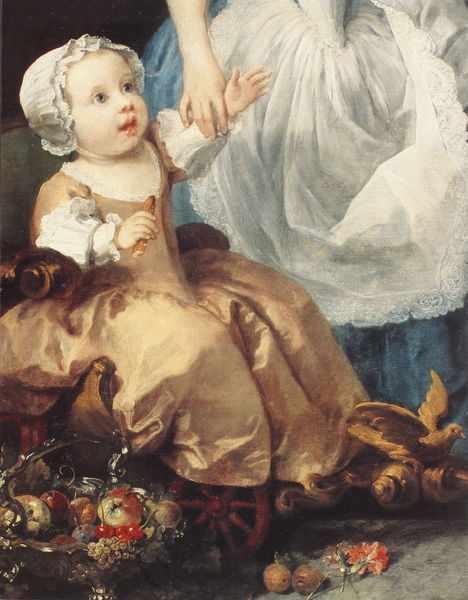
Titel: The Graham Children
Künstler: William Hogarth
Institution: London, The Trustees of the National Gallery
Schlagwörter: blau, gemälde, hand, vogel, mädchen, ausschnitt, blume, blumen, braun, frau, kleid, licht, mund, nase, stuhl, weiss, blick, blüten, obst, haube, rock, augen, schale, spitze, taube, hände, kind, räder, früchte, stillleben, trauben, schürze, äpfel, rad, wagen, essen, detail, korb, stil, kirschen, amme, kleinkind, wurst